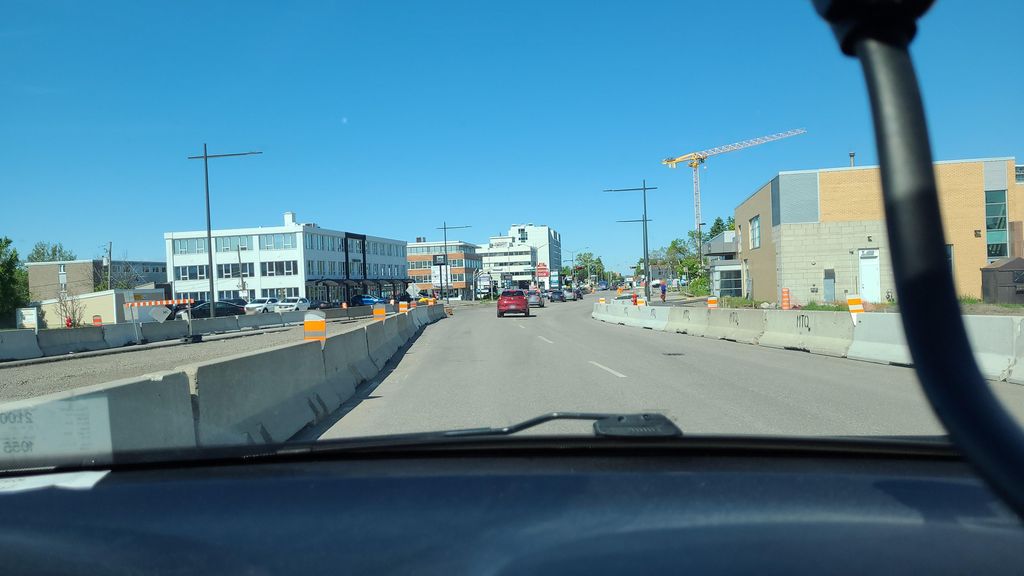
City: quebec_city